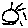
Label: sun